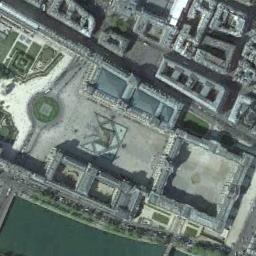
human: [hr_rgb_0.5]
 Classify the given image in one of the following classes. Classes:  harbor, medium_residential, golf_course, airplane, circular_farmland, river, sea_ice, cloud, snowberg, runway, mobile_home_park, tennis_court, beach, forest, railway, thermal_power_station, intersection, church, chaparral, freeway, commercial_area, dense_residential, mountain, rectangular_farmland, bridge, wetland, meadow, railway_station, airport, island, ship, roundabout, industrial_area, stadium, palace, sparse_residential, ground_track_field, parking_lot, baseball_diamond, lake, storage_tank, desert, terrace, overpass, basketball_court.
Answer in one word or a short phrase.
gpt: palace